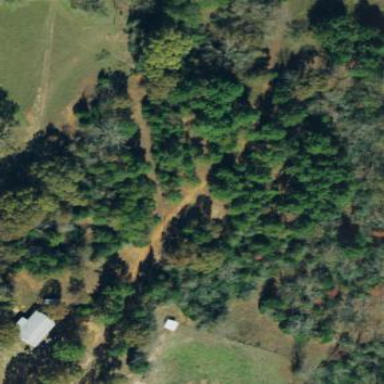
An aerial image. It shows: Evergreen needle-leaved woodland.